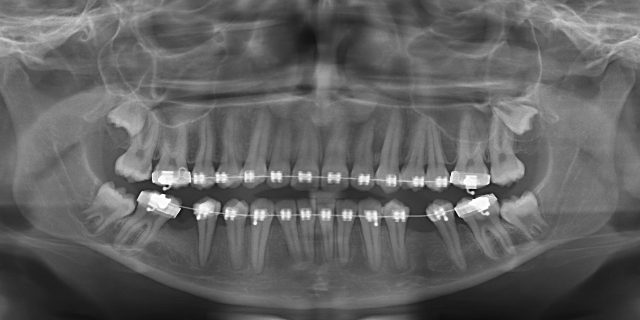
adult